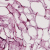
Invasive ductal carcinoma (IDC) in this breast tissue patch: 0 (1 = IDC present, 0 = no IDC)